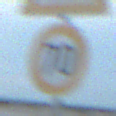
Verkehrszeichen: Geschwindigkeit70
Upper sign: KinderRechts
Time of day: SunriseSunset
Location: Outdoor (Beach)
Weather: PartlyCloudy
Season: NotSpecified
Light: Natural